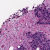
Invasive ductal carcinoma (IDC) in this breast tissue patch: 1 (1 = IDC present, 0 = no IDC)